Brain MRI, t1w sequence, axial 2D slice.
Patient: age 26, sex F, weight 90 kg, height 1.9 m
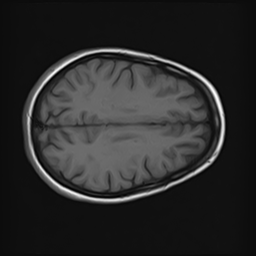